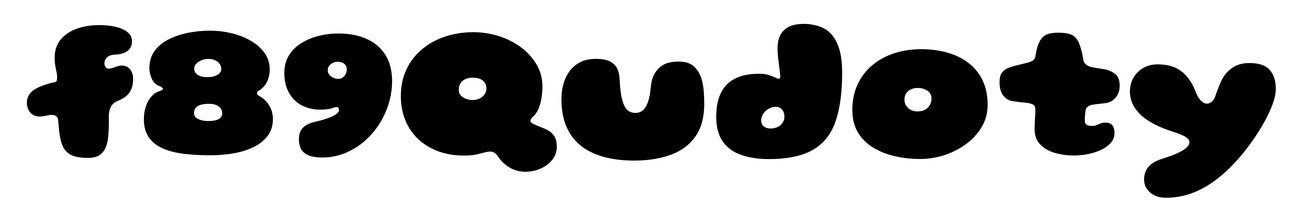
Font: Gluten_Black